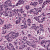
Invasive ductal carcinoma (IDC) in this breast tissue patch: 1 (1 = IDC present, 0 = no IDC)